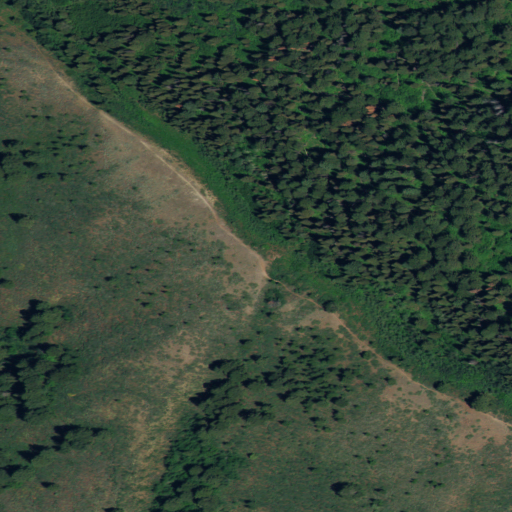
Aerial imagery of ridge(s) in Idaho named Patterson Ridge containing evergreen forest, shrub, grassland, and deciduous forest